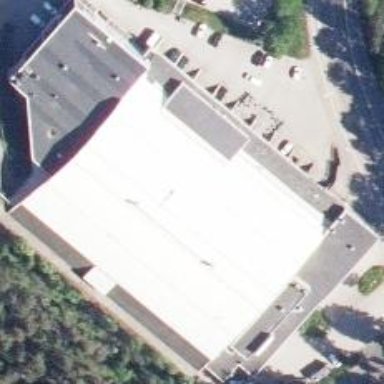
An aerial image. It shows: Building that houses ice rink for ice hockey.